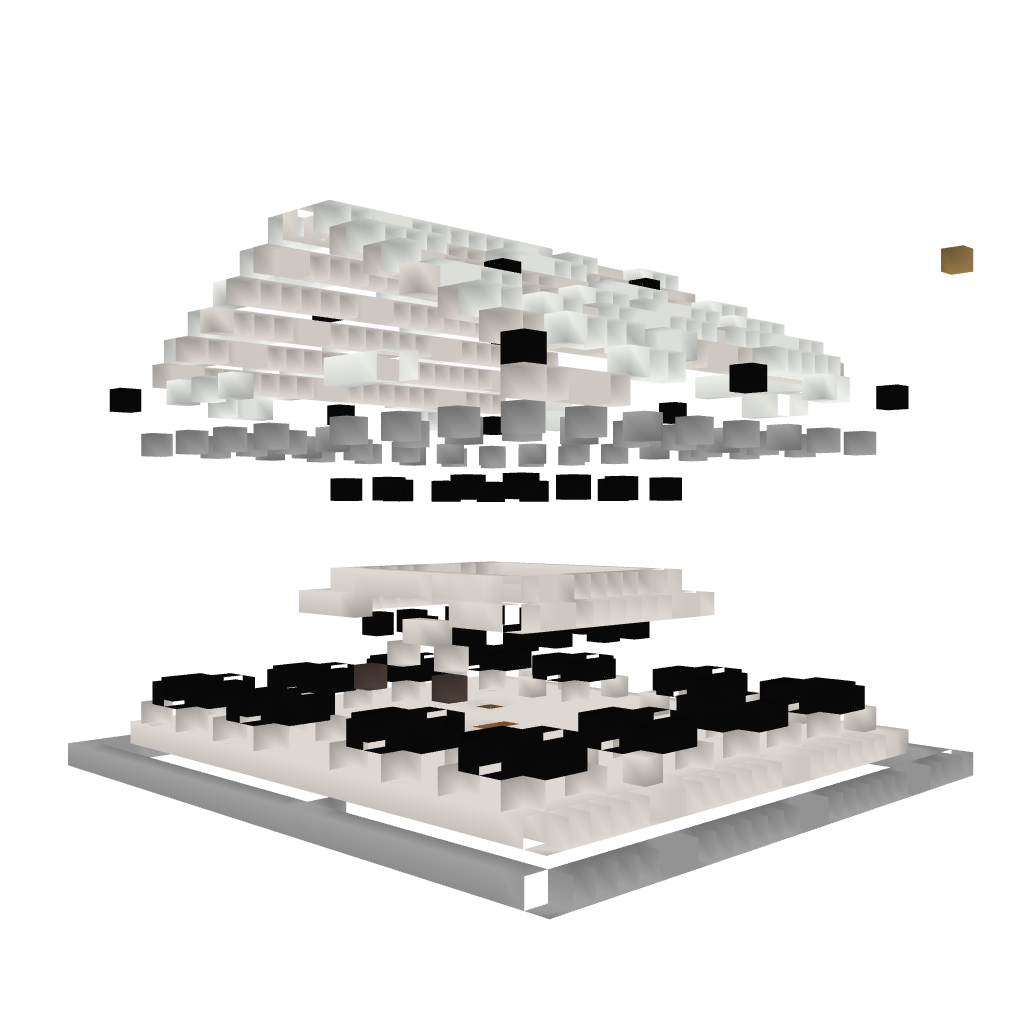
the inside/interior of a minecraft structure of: Templo Romano